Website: macys
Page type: customer-info-address
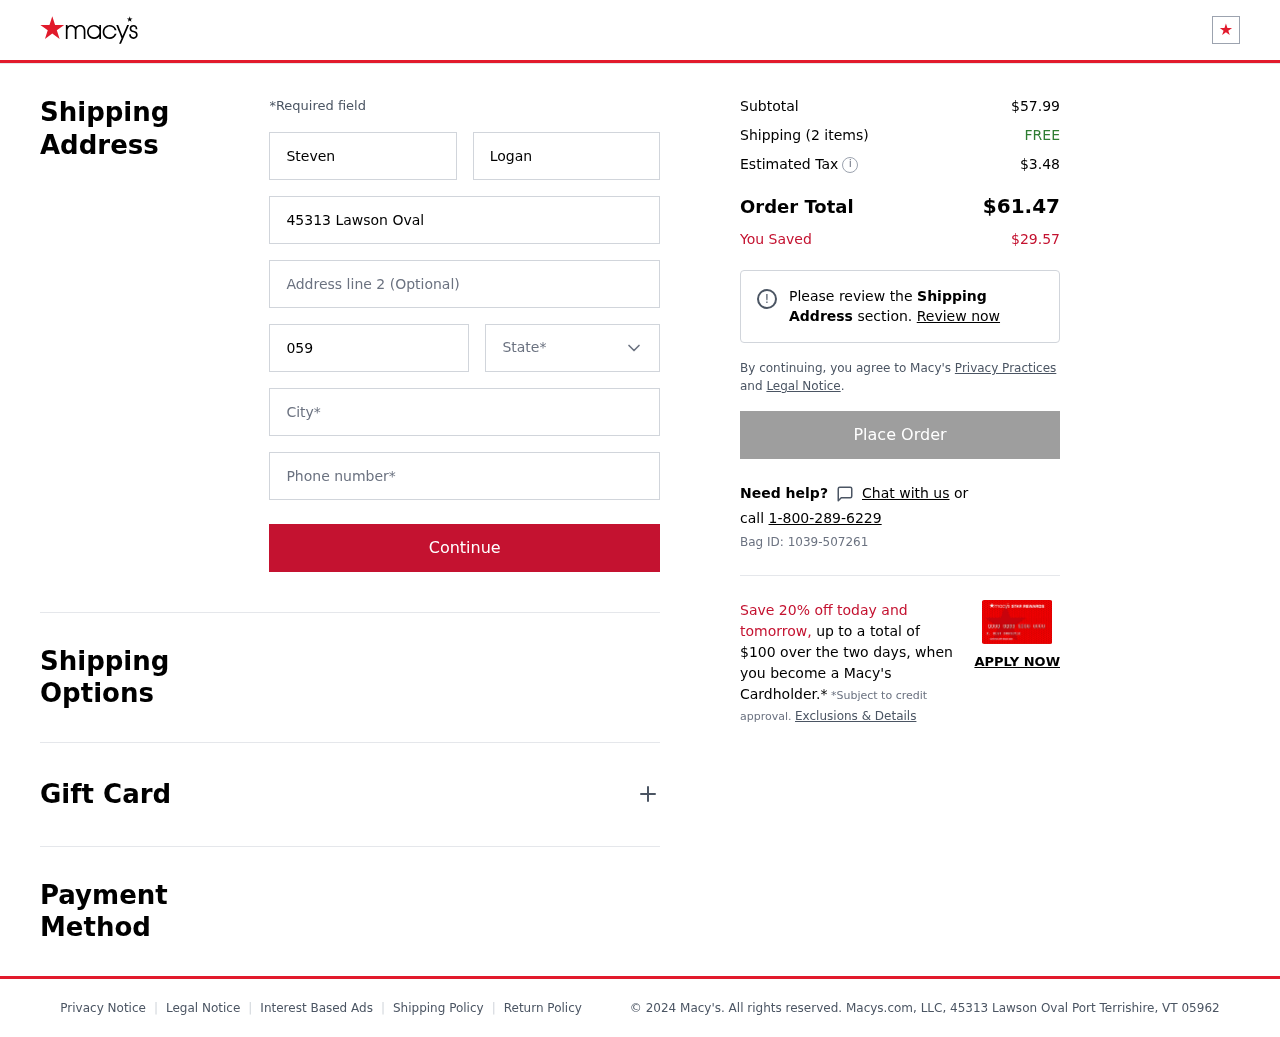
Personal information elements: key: PII_CITY
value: Port Terrishire
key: PII_FIRSTNAME
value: Steven
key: PII_LASTNAME
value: Logan
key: PII_PHONE
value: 3636936788
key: PII_POSTCODE
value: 05962
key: PII_STATE
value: Vermont
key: PII_STREET
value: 45313 Lawson Oval
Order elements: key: ORDER_SUBTOTAL
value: $57.99
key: ORDER_NUM_ITEMS
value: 2
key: ORDER_SHIPPING_COST
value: FREE
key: ORDER_TAX
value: $3.48
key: ORDER_TOTAL
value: $61.47
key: ORDER_SAVINGS
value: $29.57
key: ORDER_BAG_ID
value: Bag ID: 1039-507261